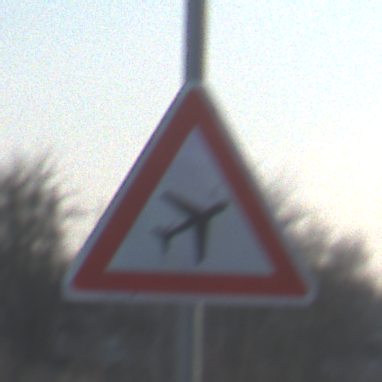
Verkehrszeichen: FlugbetriebLinks
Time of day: SunriseSunset
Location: Outdoor (Suburban)
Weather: PartlyCloudy
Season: Winter
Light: Natural